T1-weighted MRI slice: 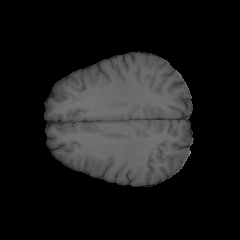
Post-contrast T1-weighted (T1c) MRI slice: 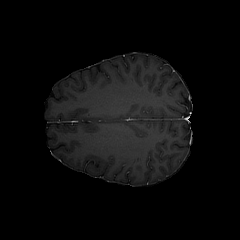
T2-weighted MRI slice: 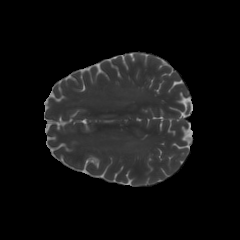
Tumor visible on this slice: no